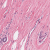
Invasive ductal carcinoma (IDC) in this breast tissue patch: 0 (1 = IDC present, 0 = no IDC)